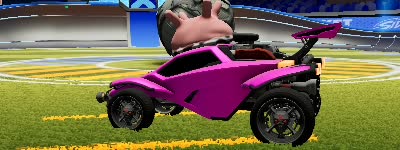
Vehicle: octane